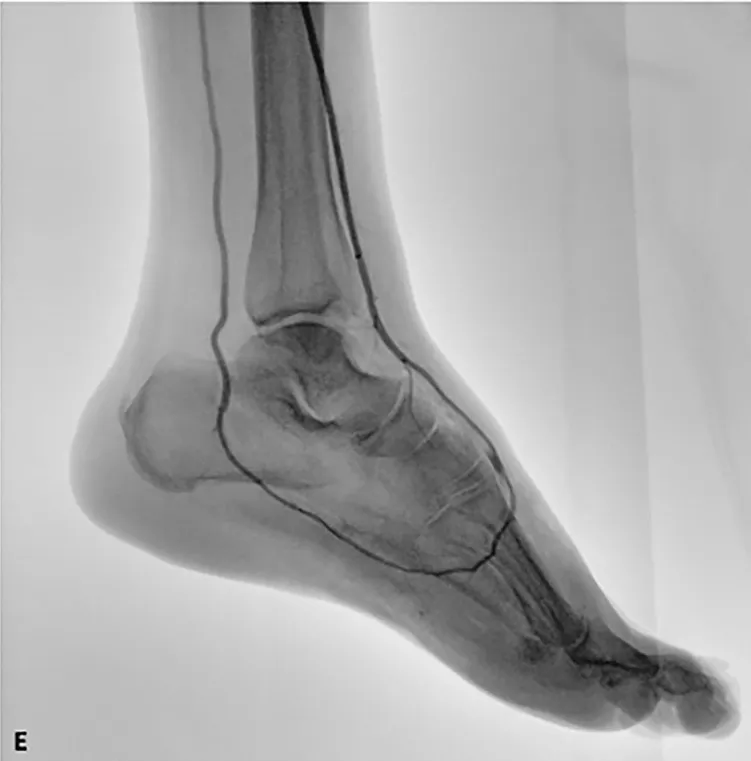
Intraoperative fluoroscopic images of the revascularization procedure of the ischemic lower limb. (E) Post-thromboaspiration angiography revealed the complete recanalization of the anterior tibial artery, dorsal, and plantar arch and posterior tibial artery. A near-complete absence of interdigital arteries and distal vasculature opacization is also highlighted.
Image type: radiology (x_ray)